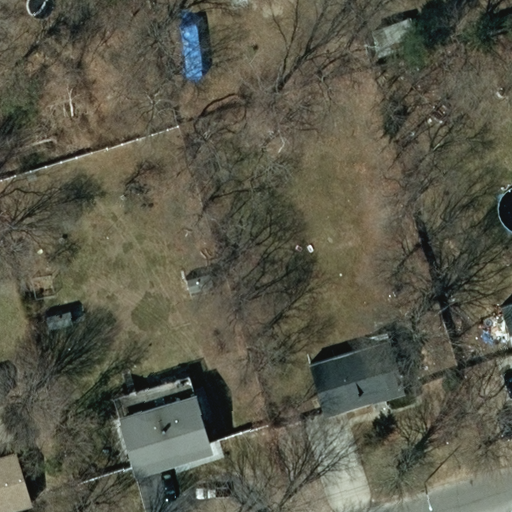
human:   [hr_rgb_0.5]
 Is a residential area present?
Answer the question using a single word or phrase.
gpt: yes

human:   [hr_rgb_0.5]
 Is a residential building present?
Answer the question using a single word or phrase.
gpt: yes

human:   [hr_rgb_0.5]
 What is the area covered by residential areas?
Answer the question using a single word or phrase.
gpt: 10621m2

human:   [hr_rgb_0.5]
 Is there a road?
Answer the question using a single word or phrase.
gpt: yes

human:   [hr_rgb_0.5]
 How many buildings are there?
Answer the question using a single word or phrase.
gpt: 7

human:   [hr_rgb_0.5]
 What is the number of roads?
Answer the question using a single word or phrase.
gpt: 1

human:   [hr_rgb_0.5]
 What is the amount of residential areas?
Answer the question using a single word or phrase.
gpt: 1

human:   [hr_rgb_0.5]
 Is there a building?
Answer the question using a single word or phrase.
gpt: yes

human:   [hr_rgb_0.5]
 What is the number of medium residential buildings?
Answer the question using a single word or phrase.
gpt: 3

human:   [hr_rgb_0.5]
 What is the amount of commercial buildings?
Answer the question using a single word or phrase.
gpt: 0

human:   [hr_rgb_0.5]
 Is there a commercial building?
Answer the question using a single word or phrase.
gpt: no

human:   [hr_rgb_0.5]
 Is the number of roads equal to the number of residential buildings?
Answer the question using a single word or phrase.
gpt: no

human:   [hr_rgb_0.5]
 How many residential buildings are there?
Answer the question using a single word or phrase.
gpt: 4

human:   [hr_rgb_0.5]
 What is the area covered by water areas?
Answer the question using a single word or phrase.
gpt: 0m2

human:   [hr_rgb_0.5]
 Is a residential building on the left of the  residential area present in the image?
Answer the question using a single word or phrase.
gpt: yes

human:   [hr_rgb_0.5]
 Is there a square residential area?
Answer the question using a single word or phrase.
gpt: no

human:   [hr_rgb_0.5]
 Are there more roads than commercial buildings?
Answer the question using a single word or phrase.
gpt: yes

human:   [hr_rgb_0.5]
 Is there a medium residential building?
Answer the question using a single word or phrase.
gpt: yes

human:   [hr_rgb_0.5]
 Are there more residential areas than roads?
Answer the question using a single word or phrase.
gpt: no

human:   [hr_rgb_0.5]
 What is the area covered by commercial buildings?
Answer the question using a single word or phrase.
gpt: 0m2

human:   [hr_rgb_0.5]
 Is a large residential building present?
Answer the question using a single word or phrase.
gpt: no

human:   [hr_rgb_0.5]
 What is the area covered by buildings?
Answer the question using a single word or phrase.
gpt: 797m2

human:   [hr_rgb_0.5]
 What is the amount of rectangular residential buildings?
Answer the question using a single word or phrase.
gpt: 4

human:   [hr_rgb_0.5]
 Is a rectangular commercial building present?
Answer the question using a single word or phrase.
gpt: no

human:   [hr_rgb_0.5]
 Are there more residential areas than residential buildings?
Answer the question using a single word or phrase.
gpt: no

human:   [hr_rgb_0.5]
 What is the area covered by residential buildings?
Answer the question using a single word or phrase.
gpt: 666m2

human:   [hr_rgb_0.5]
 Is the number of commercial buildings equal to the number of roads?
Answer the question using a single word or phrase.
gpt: no

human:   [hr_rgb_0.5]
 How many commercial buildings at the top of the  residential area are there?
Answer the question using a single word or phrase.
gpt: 0

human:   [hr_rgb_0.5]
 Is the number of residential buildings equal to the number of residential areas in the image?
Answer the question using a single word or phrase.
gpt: no

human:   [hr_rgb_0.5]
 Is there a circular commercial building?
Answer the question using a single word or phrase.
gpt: no

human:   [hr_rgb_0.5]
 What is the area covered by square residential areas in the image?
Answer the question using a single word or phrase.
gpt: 0m2

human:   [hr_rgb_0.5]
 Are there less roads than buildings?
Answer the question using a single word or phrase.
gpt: yes

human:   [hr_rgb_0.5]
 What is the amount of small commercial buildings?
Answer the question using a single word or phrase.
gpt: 0

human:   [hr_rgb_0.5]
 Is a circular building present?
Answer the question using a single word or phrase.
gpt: no

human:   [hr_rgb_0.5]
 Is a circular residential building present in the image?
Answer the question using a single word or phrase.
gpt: no

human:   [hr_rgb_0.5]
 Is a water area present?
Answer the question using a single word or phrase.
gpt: no

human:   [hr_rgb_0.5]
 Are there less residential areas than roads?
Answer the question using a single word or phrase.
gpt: no

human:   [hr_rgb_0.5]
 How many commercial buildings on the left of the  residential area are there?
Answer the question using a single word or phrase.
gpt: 0

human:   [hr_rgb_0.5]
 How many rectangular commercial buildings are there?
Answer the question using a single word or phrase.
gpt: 0

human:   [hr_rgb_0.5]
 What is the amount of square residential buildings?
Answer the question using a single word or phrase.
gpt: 0

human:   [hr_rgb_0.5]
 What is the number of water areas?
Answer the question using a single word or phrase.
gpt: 0

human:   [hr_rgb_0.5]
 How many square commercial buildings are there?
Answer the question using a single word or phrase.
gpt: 0

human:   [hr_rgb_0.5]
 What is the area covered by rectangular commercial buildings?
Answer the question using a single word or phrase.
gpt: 0m2

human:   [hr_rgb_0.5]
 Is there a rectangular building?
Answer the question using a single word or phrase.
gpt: yes

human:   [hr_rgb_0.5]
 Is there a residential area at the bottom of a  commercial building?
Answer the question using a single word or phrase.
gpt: no

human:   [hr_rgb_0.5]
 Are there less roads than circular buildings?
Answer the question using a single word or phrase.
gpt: no

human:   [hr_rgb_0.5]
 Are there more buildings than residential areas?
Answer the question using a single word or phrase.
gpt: yes

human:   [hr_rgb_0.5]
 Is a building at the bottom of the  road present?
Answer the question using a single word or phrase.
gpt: yes

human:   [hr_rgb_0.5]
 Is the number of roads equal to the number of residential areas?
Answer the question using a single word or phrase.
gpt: yes

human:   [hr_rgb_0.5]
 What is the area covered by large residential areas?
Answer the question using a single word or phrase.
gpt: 10621m2

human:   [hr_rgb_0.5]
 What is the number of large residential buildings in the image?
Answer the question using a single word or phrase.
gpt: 0

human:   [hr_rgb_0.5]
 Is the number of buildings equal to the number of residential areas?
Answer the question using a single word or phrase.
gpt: no

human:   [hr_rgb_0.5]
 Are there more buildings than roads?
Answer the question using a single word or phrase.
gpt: yes

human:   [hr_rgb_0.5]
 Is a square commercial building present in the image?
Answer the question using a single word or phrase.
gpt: no

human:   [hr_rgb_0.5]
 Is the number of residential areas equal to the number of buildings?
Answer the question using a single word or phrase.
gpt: no

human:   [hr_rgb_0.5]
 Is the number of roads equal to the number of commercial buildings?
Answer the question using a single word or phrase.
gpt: no

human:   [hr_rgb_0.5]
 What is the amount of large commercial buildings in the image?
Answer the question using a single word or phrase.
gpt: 0

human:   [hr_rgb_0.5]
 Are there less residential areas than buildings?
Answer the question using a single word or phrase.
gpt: yes

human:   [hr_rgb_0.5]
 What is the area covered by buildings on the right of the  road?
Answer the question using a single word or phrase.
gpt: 183m2

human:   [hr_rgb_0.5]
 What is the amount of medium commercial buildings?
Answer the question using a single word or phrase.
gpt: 0

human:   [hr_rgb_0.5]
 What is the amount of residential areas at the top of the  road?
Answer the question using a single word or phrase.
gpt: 1

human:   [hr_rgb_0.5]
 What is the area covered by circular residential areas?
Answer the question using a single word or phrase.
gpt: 0m2

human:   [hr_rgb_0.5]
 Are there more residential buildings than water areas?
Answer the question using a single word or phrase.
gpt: yes

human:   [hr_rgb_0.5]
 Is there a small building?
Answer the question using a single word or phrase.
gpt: yes